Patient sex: M
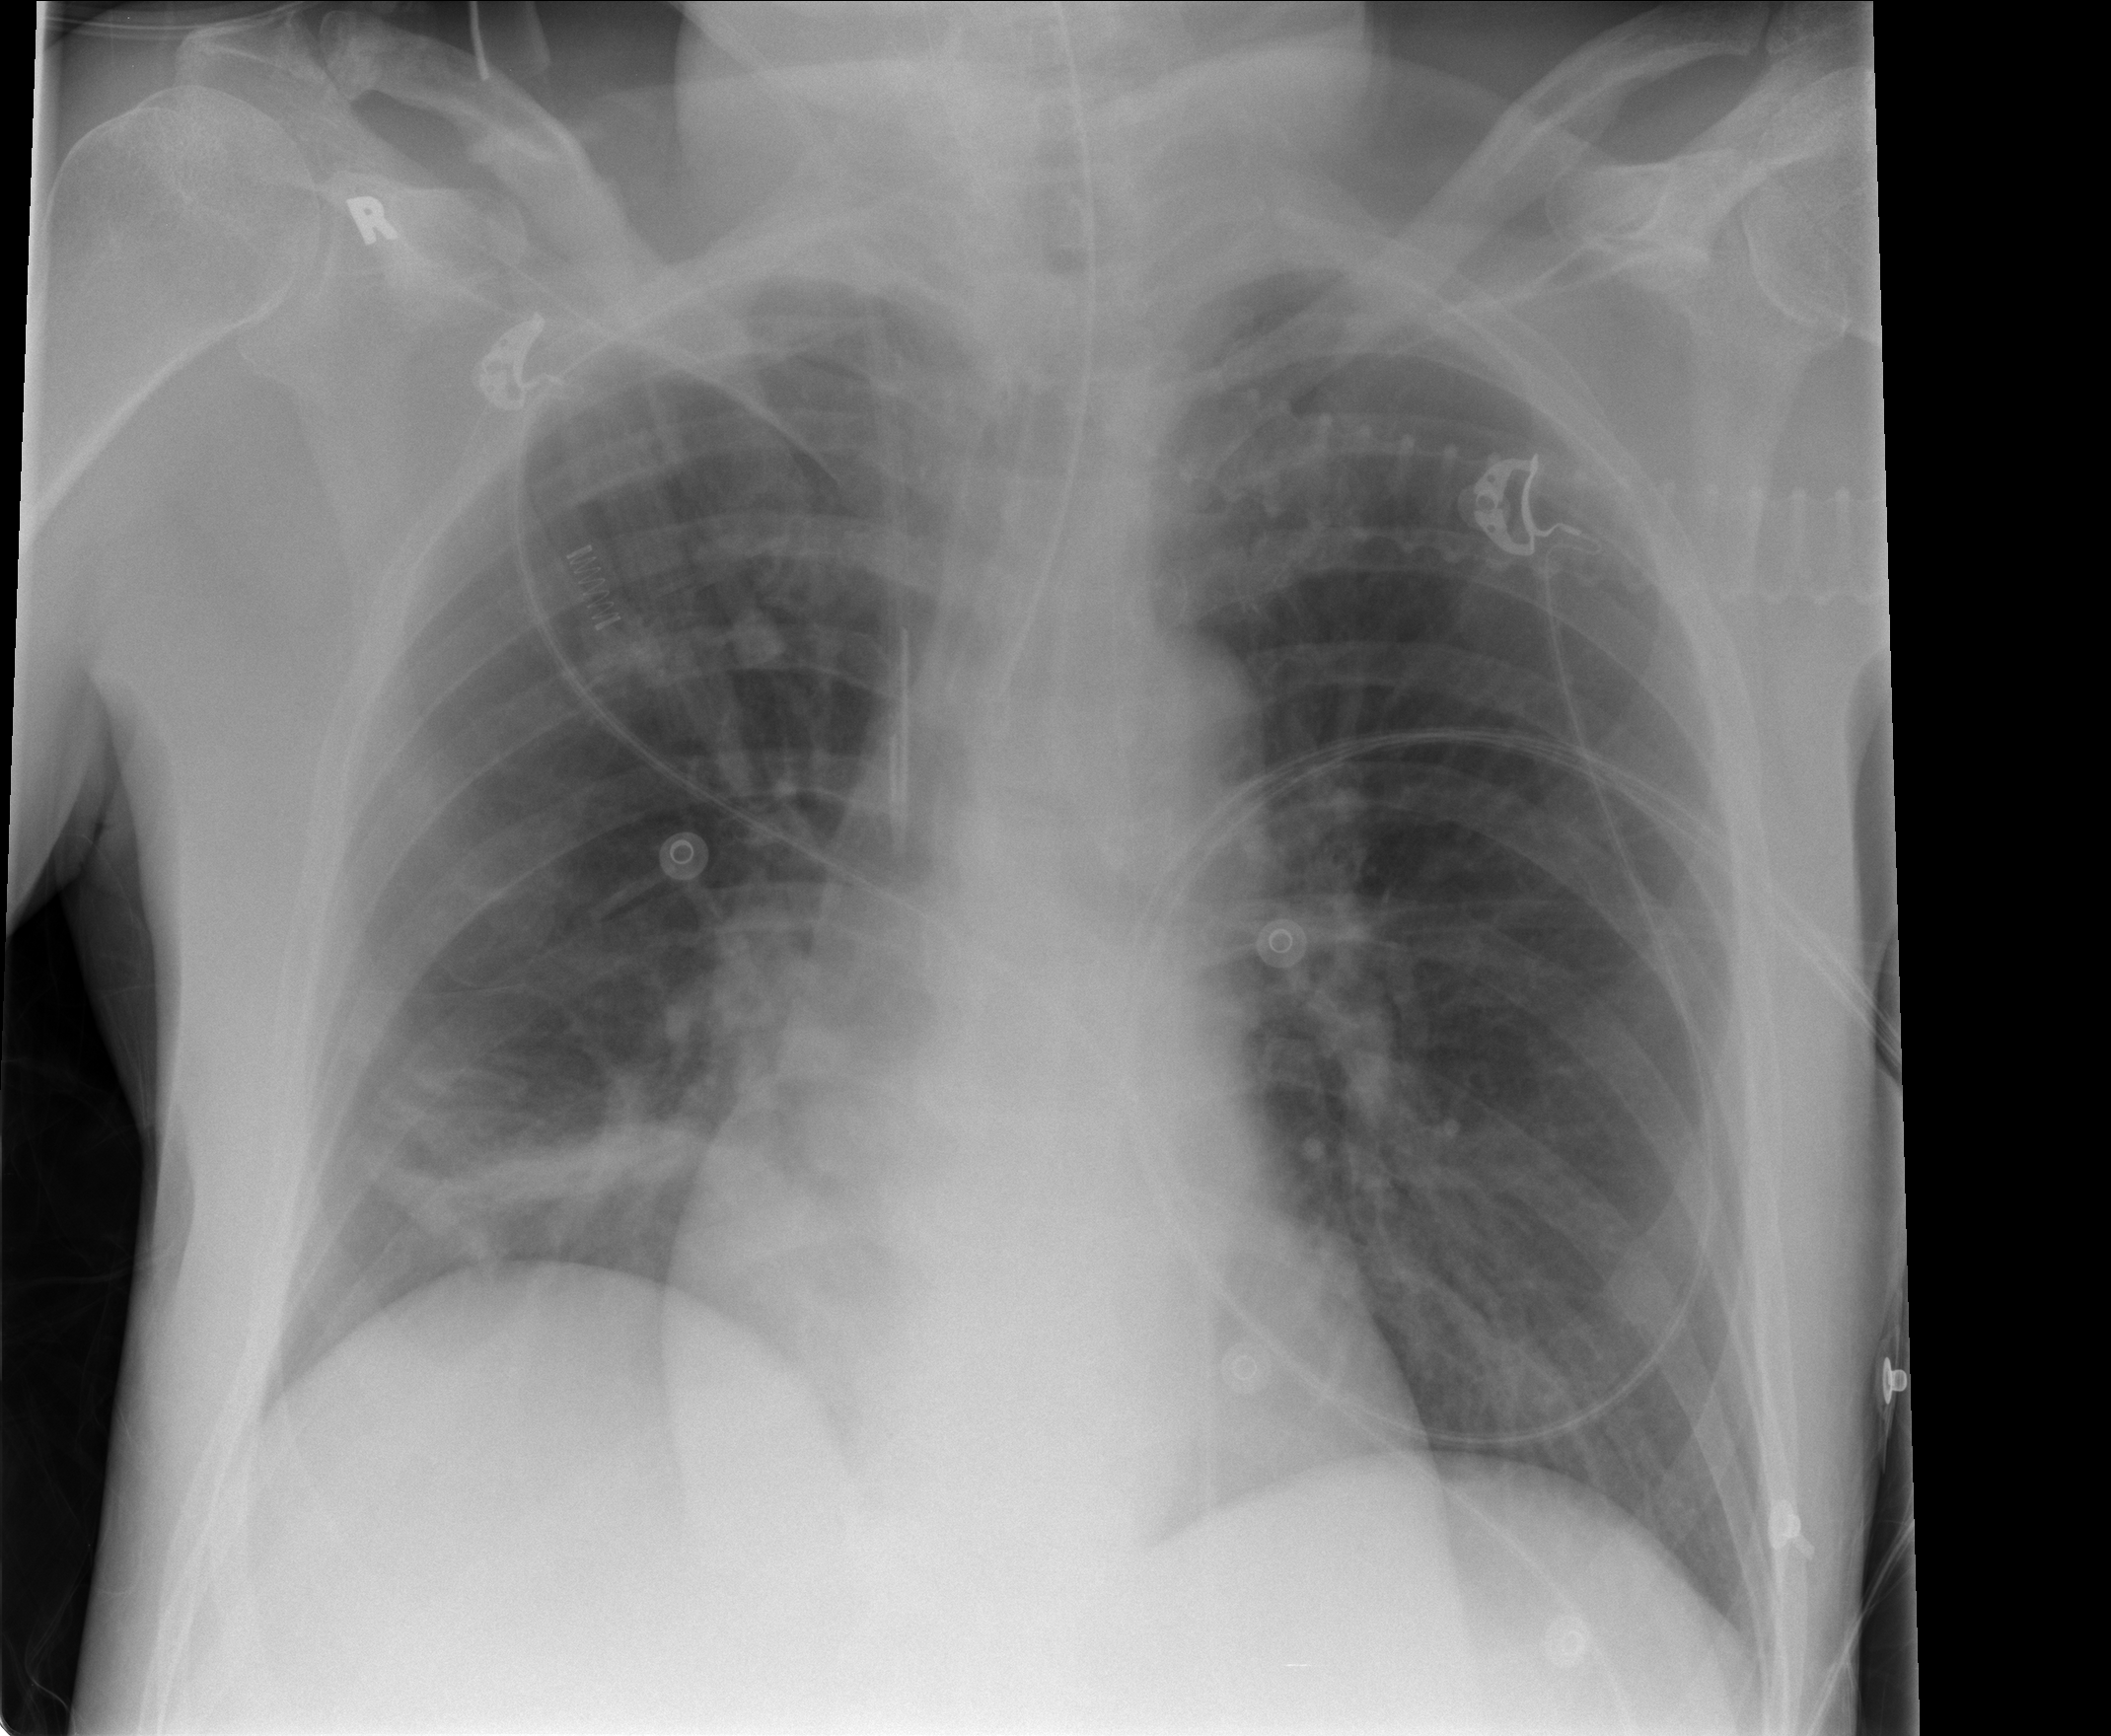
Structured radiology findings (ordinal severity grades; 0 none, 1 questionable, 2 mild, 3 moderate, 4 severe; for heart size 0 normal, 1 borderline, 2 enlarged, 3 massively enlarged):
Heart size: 0
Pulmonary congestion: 0
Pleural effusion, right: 0
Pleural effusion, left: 0
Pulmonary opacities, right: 0
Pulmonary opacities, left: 0
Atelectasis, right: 2
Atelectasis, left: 0